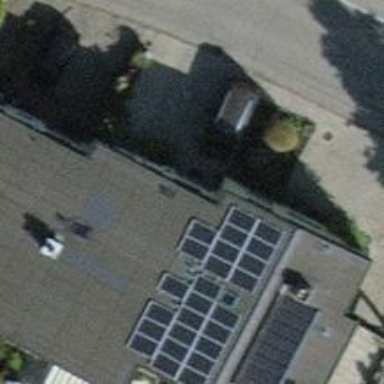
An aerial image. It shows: Solar power generator with photovoltaic panels.